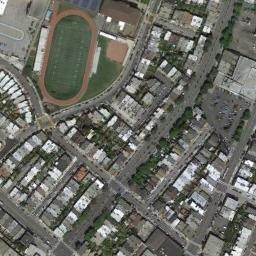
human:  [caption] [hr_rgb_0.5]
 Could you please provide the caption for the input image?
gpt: There are strange green fields in the track and field .

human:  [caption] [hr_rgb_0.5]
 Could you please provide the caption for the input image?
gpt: There are lots of buildings beside the ground track field .

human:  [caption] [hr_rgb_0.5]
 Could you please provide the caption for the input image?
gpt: The ground track field is surrounded by lots of buildings arranged neatly .

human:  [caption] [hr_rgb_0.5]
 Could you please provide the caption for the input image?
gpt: A track and field is built in the middle of a residential area, Surrounded by a lot of vegetation .

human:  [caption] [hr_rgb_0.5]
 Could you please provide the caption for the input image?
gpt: There are many buildings around the ground track field with a red track .